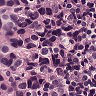
Metastatic tissue present: yes